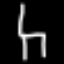
Label: chair